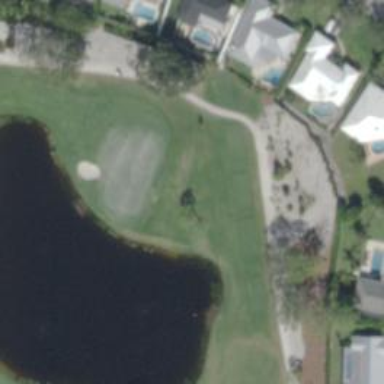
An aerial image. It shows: Golf hole.